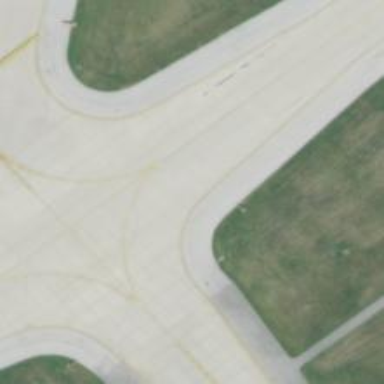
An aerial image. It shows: Image of taxiway at airport.